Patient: sex M, age 71
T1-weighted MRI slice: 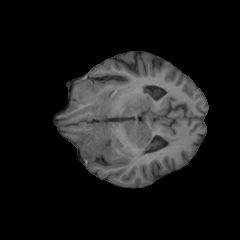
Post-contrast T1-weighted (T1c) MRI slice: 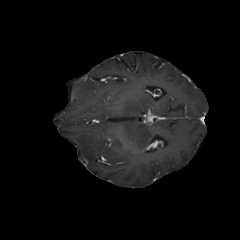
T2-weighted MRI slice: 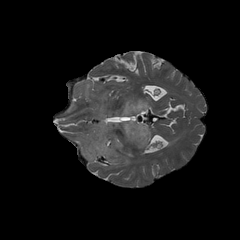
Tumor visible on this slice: yes
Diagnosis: Astrocytoma, IDH-wildtype
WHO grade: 2